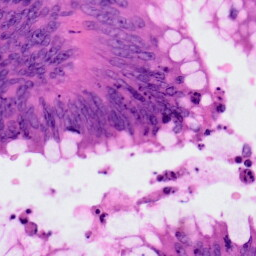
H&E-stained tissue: Colon